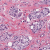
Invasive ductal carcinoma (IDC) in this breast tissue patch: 1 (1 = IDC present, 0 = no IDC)